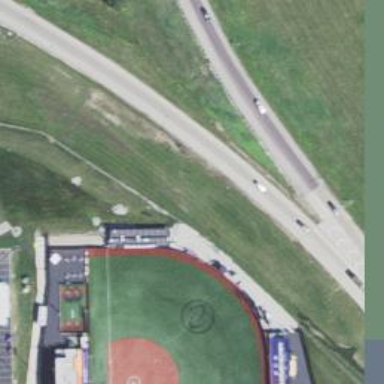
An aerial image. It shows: Baseball pitch designated for women's professional softball matches.